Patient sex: F
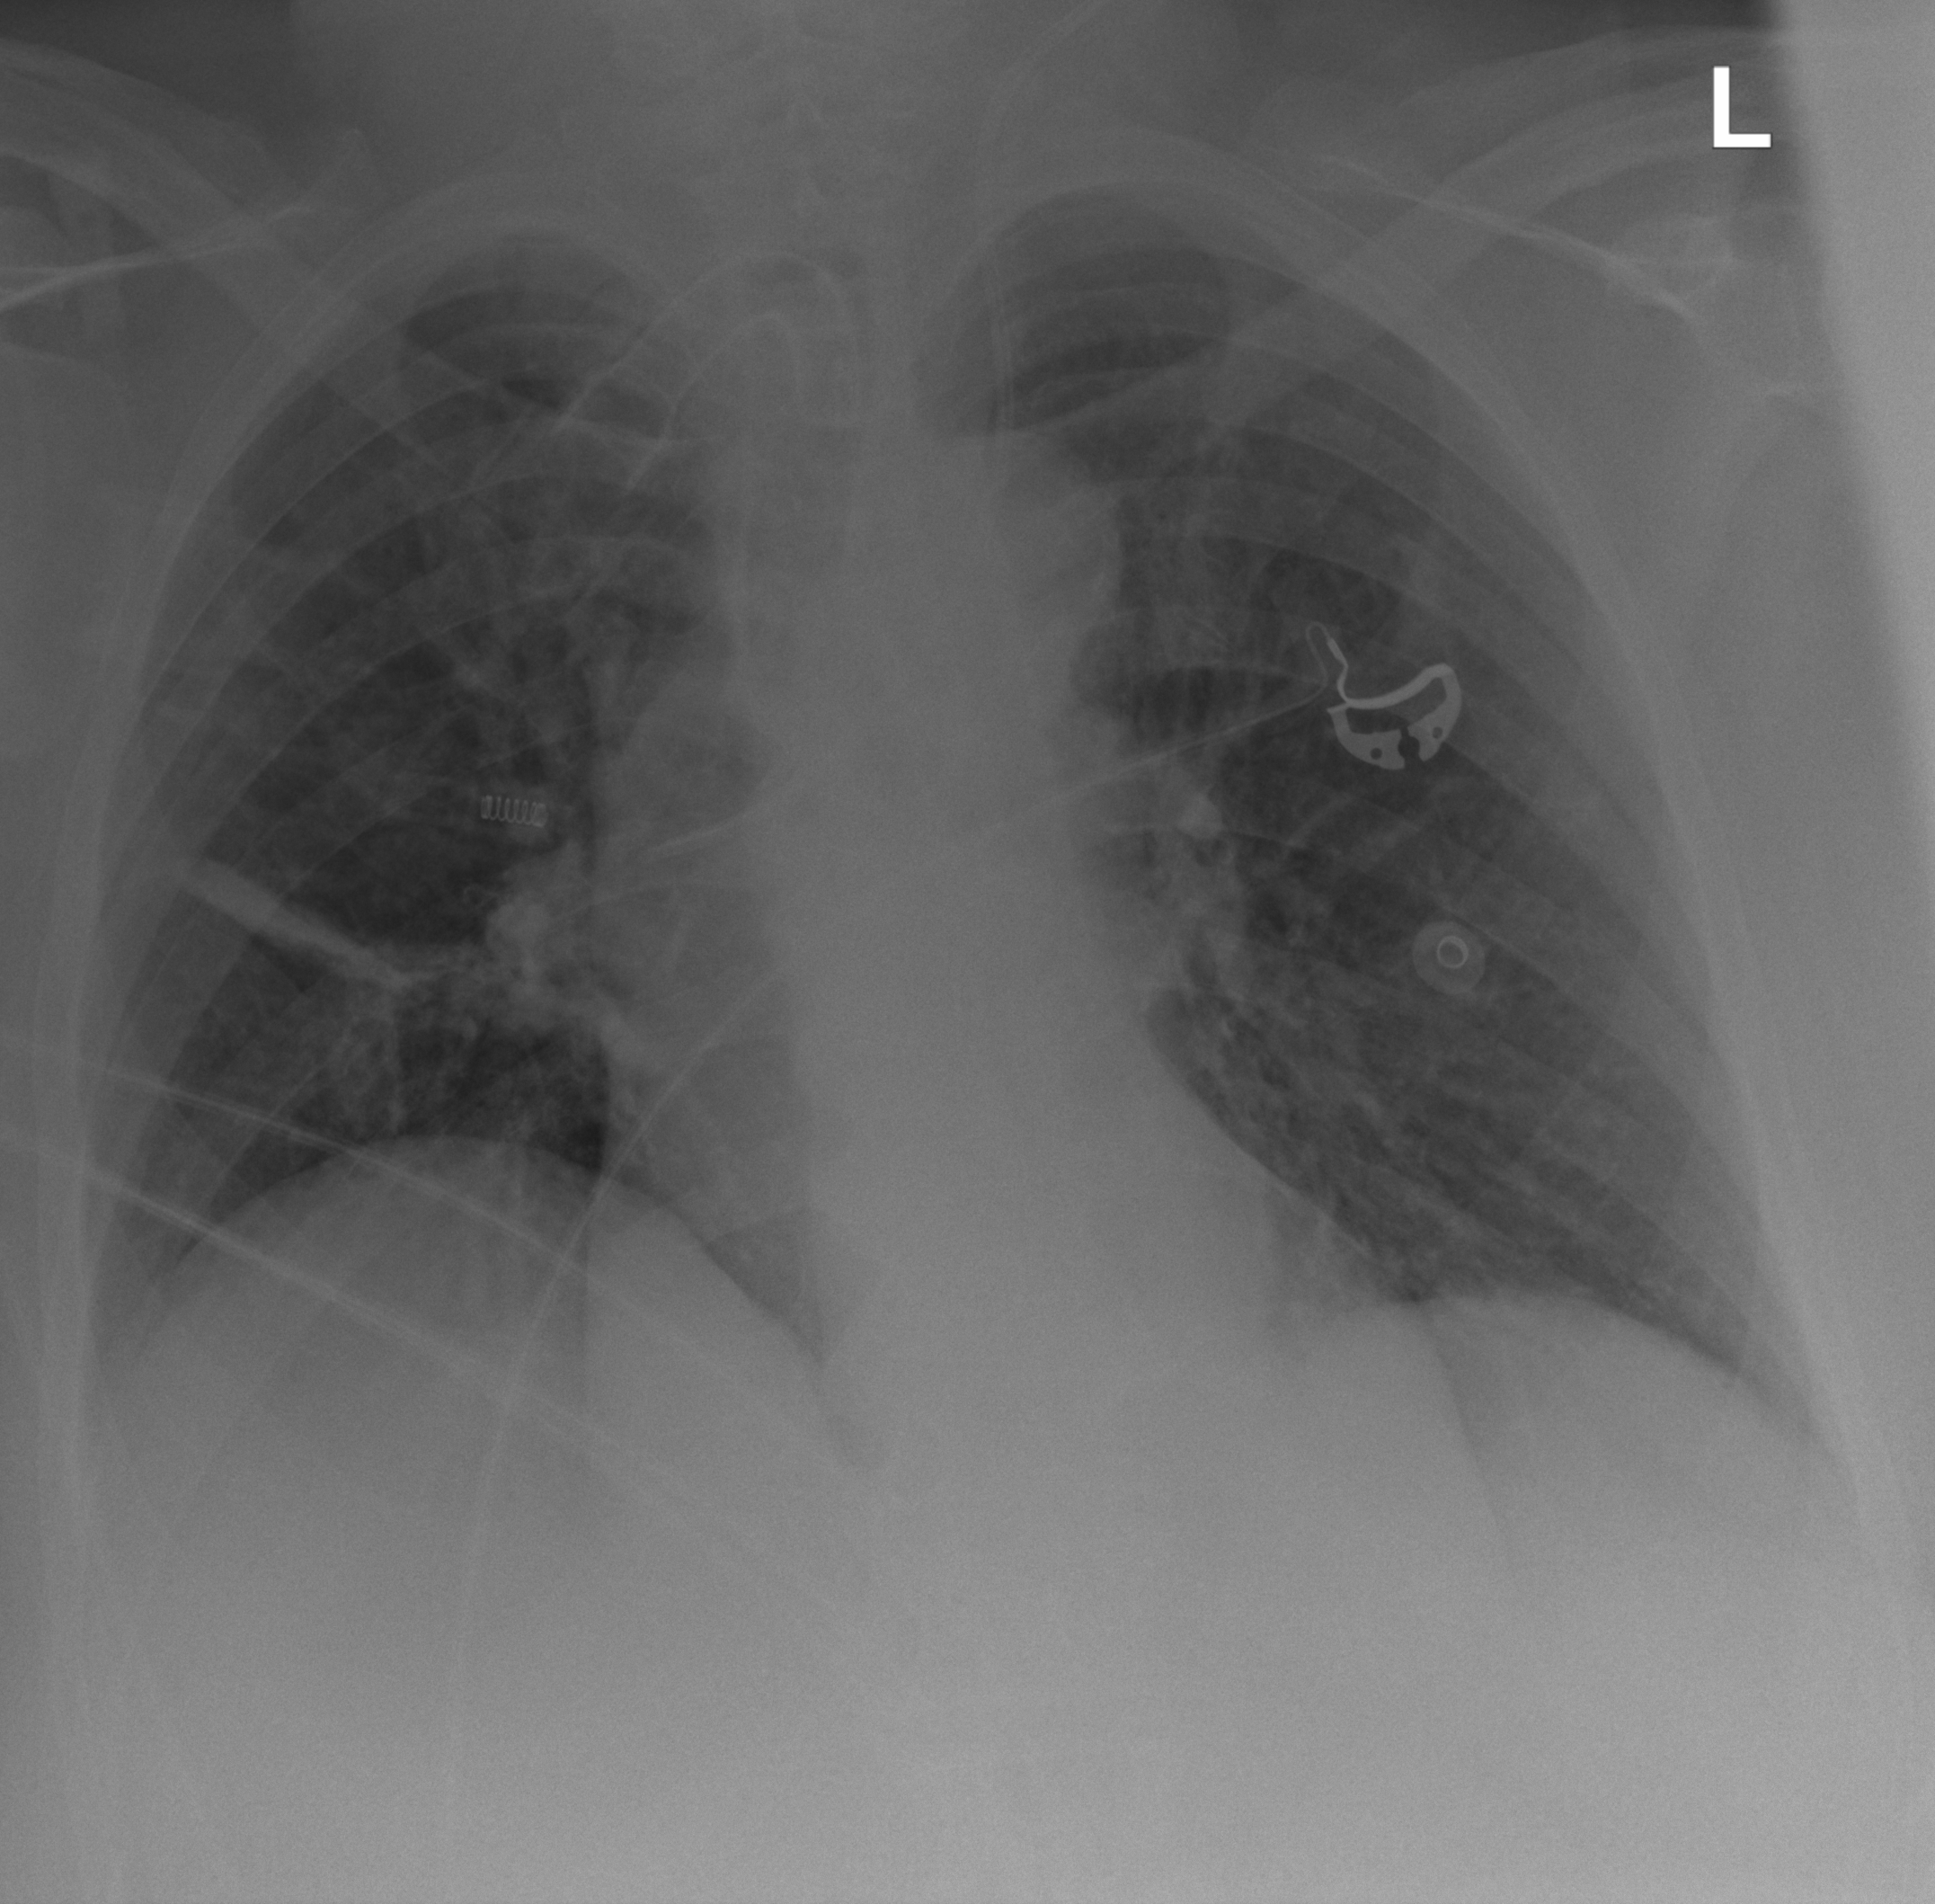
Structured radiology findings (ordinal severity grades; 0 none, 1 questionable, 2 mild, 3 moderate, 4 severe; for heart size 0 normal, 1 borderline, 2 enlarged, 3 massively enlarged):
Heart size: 0
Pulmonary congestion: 0
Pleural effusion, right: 0
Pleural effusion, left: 0
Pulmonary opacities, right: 0
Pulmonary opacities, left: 0
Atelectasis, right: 2
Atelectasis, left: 1